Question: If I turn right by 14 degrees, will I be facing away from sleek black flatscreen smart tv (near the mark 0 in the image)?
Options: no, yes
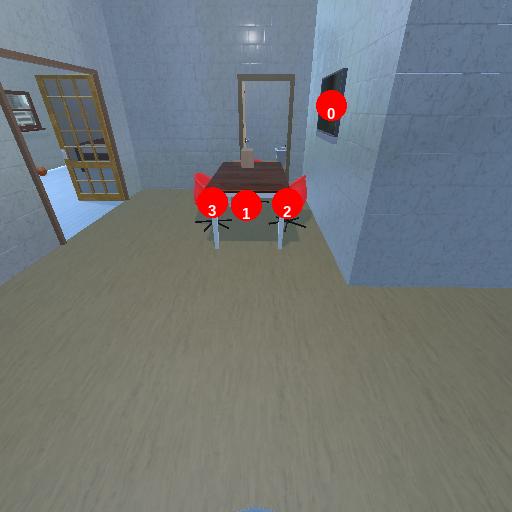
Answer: no